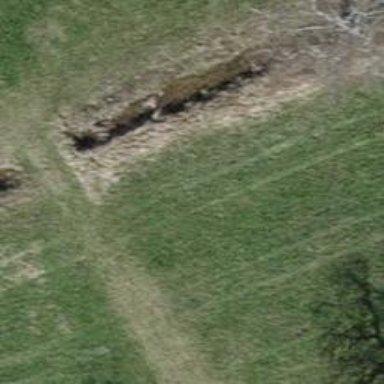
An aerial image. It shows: Culvert tunnel.